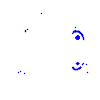
Particle: pion